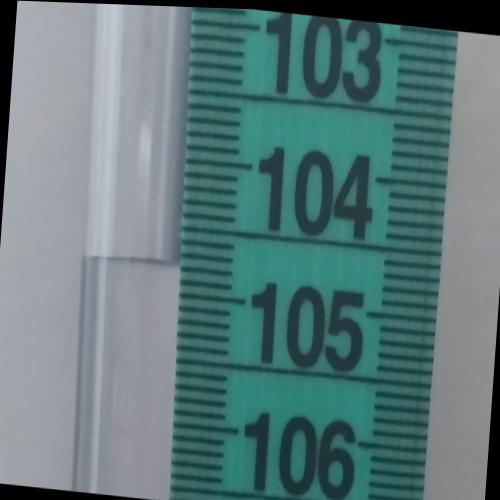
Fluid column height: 104.8 cm